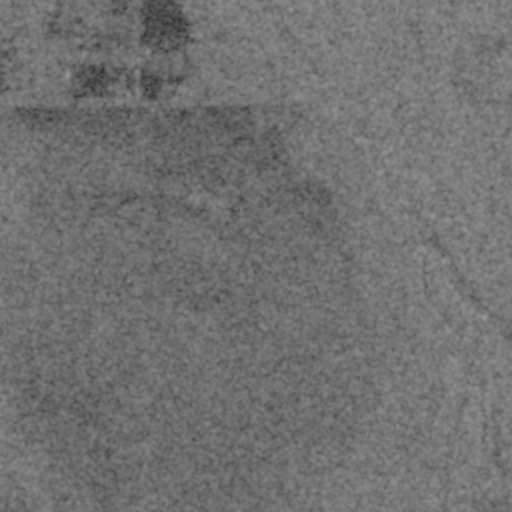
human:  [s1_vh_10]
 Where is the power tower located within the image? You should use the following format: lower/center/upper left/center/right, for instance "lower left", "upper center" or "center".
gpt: The power tower is located in the center right of the image.
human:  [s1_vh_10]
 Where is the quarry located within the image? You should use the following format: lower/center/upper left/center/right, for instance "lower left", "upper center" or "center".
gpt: The quarry is located in the upper left of the image.
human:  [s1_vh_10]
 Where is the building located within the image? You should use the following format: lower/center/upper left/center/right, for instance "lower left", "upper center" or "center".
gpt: The building is located in the upper right of the image.
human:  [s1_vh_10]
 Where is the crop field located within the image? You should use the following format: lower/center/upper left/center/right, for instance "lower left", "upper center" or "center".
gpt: There is no crop field in the image.

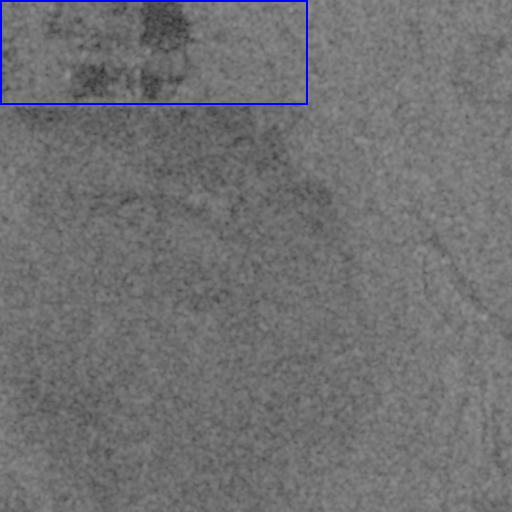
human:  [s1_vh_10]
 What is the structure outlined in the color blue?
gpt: The structure outlined in blue is a quarry.
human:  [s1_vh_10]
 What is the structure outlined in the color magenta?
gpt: There is no magenta outline.